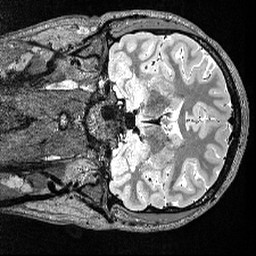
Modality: T2w
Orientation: coronal
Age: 20
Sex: male